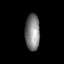
Tissue: lung
Cell type: T cells
Senescence score: 0.1746
Nuclear area (px): 529
Mean DAPI intensity: 127.972